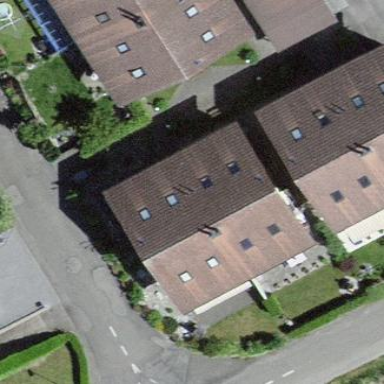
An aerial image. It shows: Residential building.